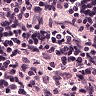
Metastatic tissue present: no